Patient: sex M, age 68
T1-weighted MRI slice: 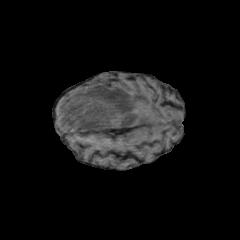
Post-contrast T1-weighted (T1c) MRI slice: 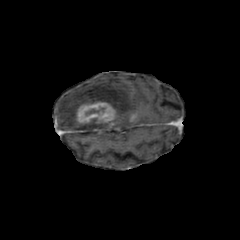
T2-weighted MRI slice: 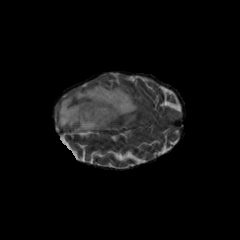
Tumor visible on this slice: yes
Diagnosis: Glioblastoma, IDH-wildtype
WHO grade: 4